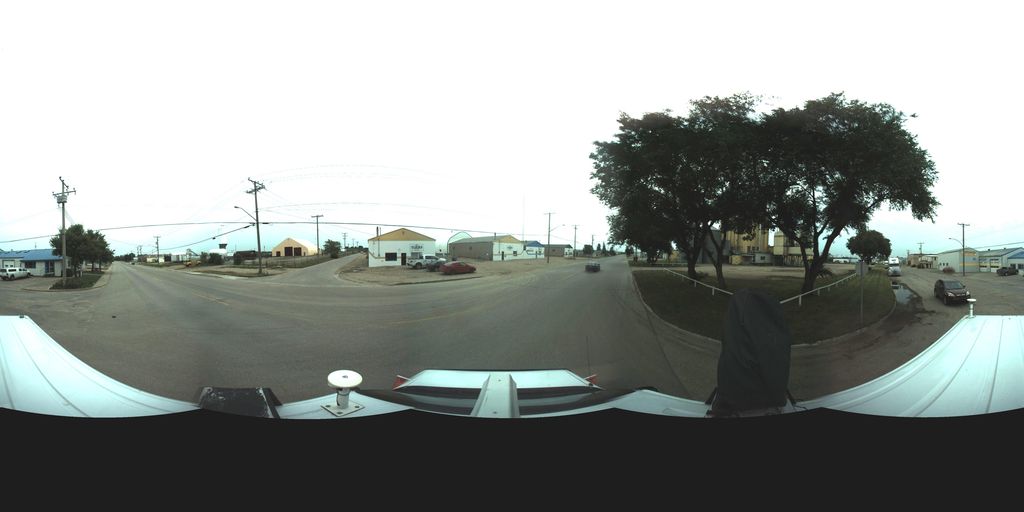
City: saskatoon